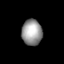
Tissue: lung
Cell type: Epithelial cells
Senescence score: 0.2285
Nuclear area (px): 517
Mean DAPI intensity: 151.834